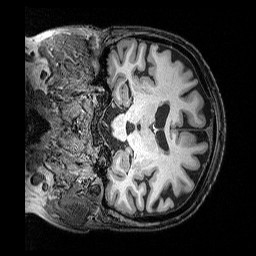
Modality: T1w
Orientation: coronal
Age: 70
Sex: female
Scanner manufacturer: siemens
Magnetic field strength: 3 T
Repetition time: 2.5 s
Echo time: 0.00369 s